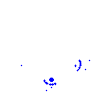
Particle: kaon